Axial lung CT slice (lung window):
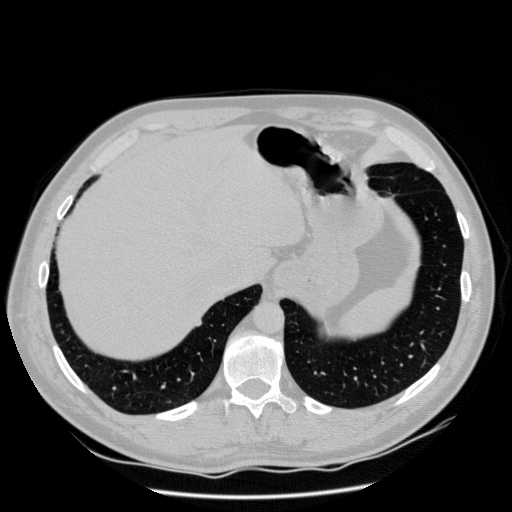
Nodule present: no